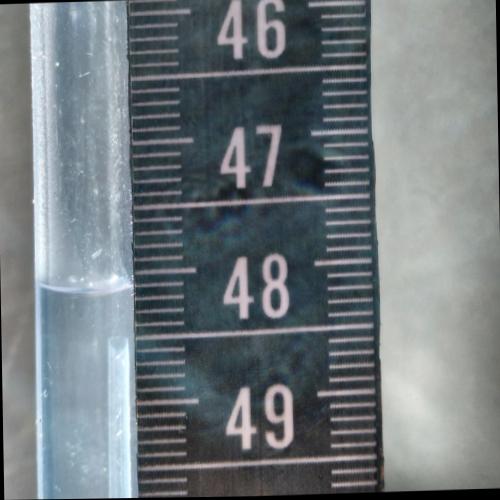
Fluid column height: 48.1 cm